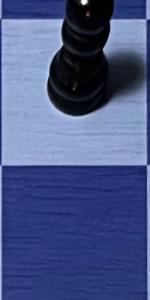
Label: Empty